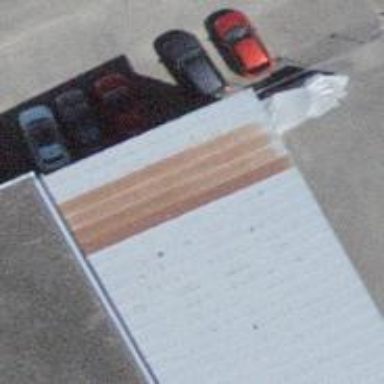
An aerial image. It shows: Warehouse.